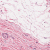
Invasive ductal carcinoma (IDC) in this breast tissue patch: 0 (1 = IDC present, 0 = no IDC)